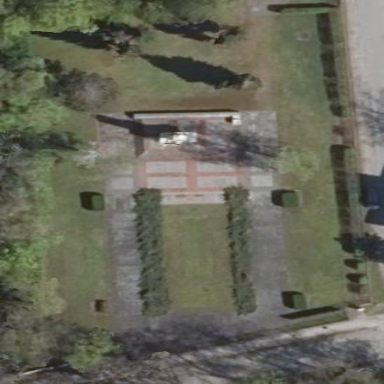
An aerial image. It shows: Stone memorial with historic significance.